Field crop: tomato
Growth stage: 1
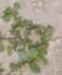
Species: portulaca